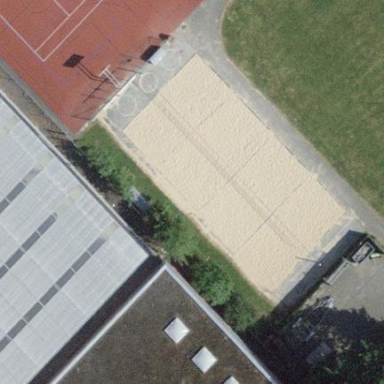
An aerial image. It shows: Sandy pitch designated for beach volleyball.